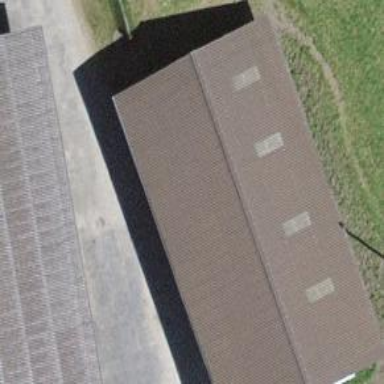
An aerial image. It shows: Shed building.